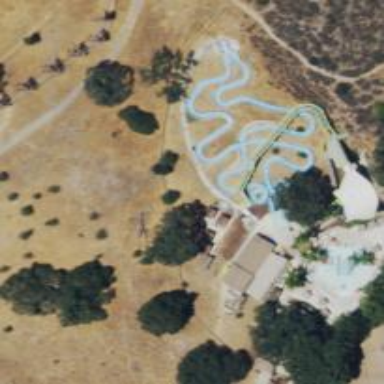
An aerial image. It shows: Water slide attraction.